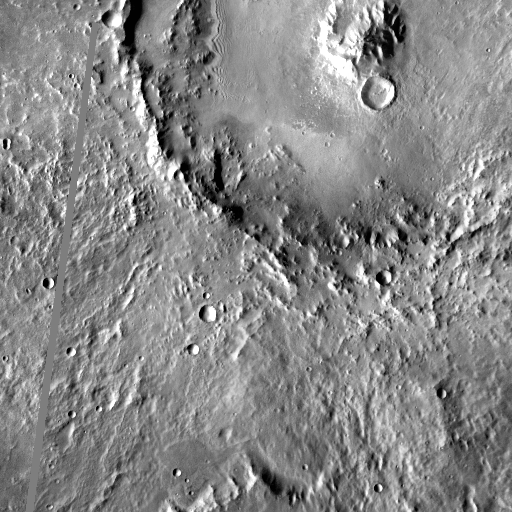
Crater classes present: Background, Other, Secondary